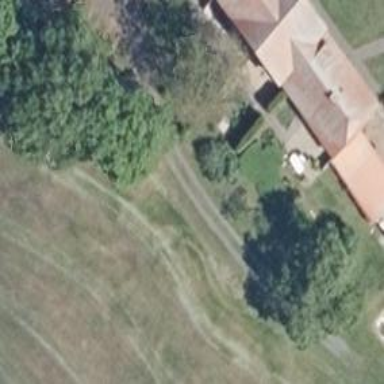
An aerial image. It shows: Driveway.